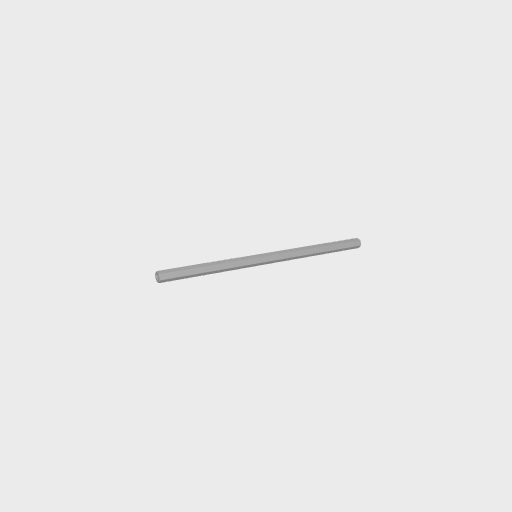
Part: Standoff8RID168